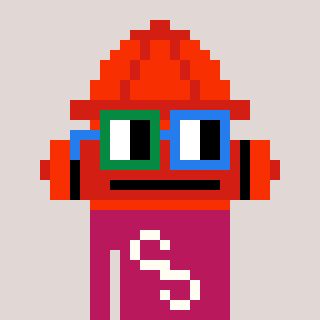
a pixel art character with square green and blue glasses, a fire hydrant-shaped head and a darkpink-colored body on a warm background